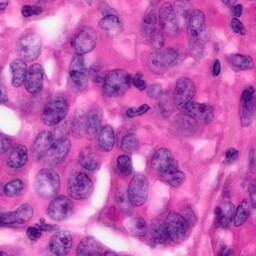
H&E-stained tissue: Pancreatic